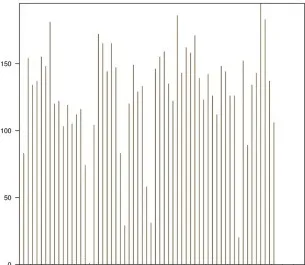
(A)
Chlamydia psittaci detection in bronchoalveolar lavage fluid (BALF) using metagenomic next-generation sequencing (mNGS) on October 25, 2020.
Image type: chart (chart)